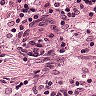
Metastatic tissue present: no